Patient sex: M
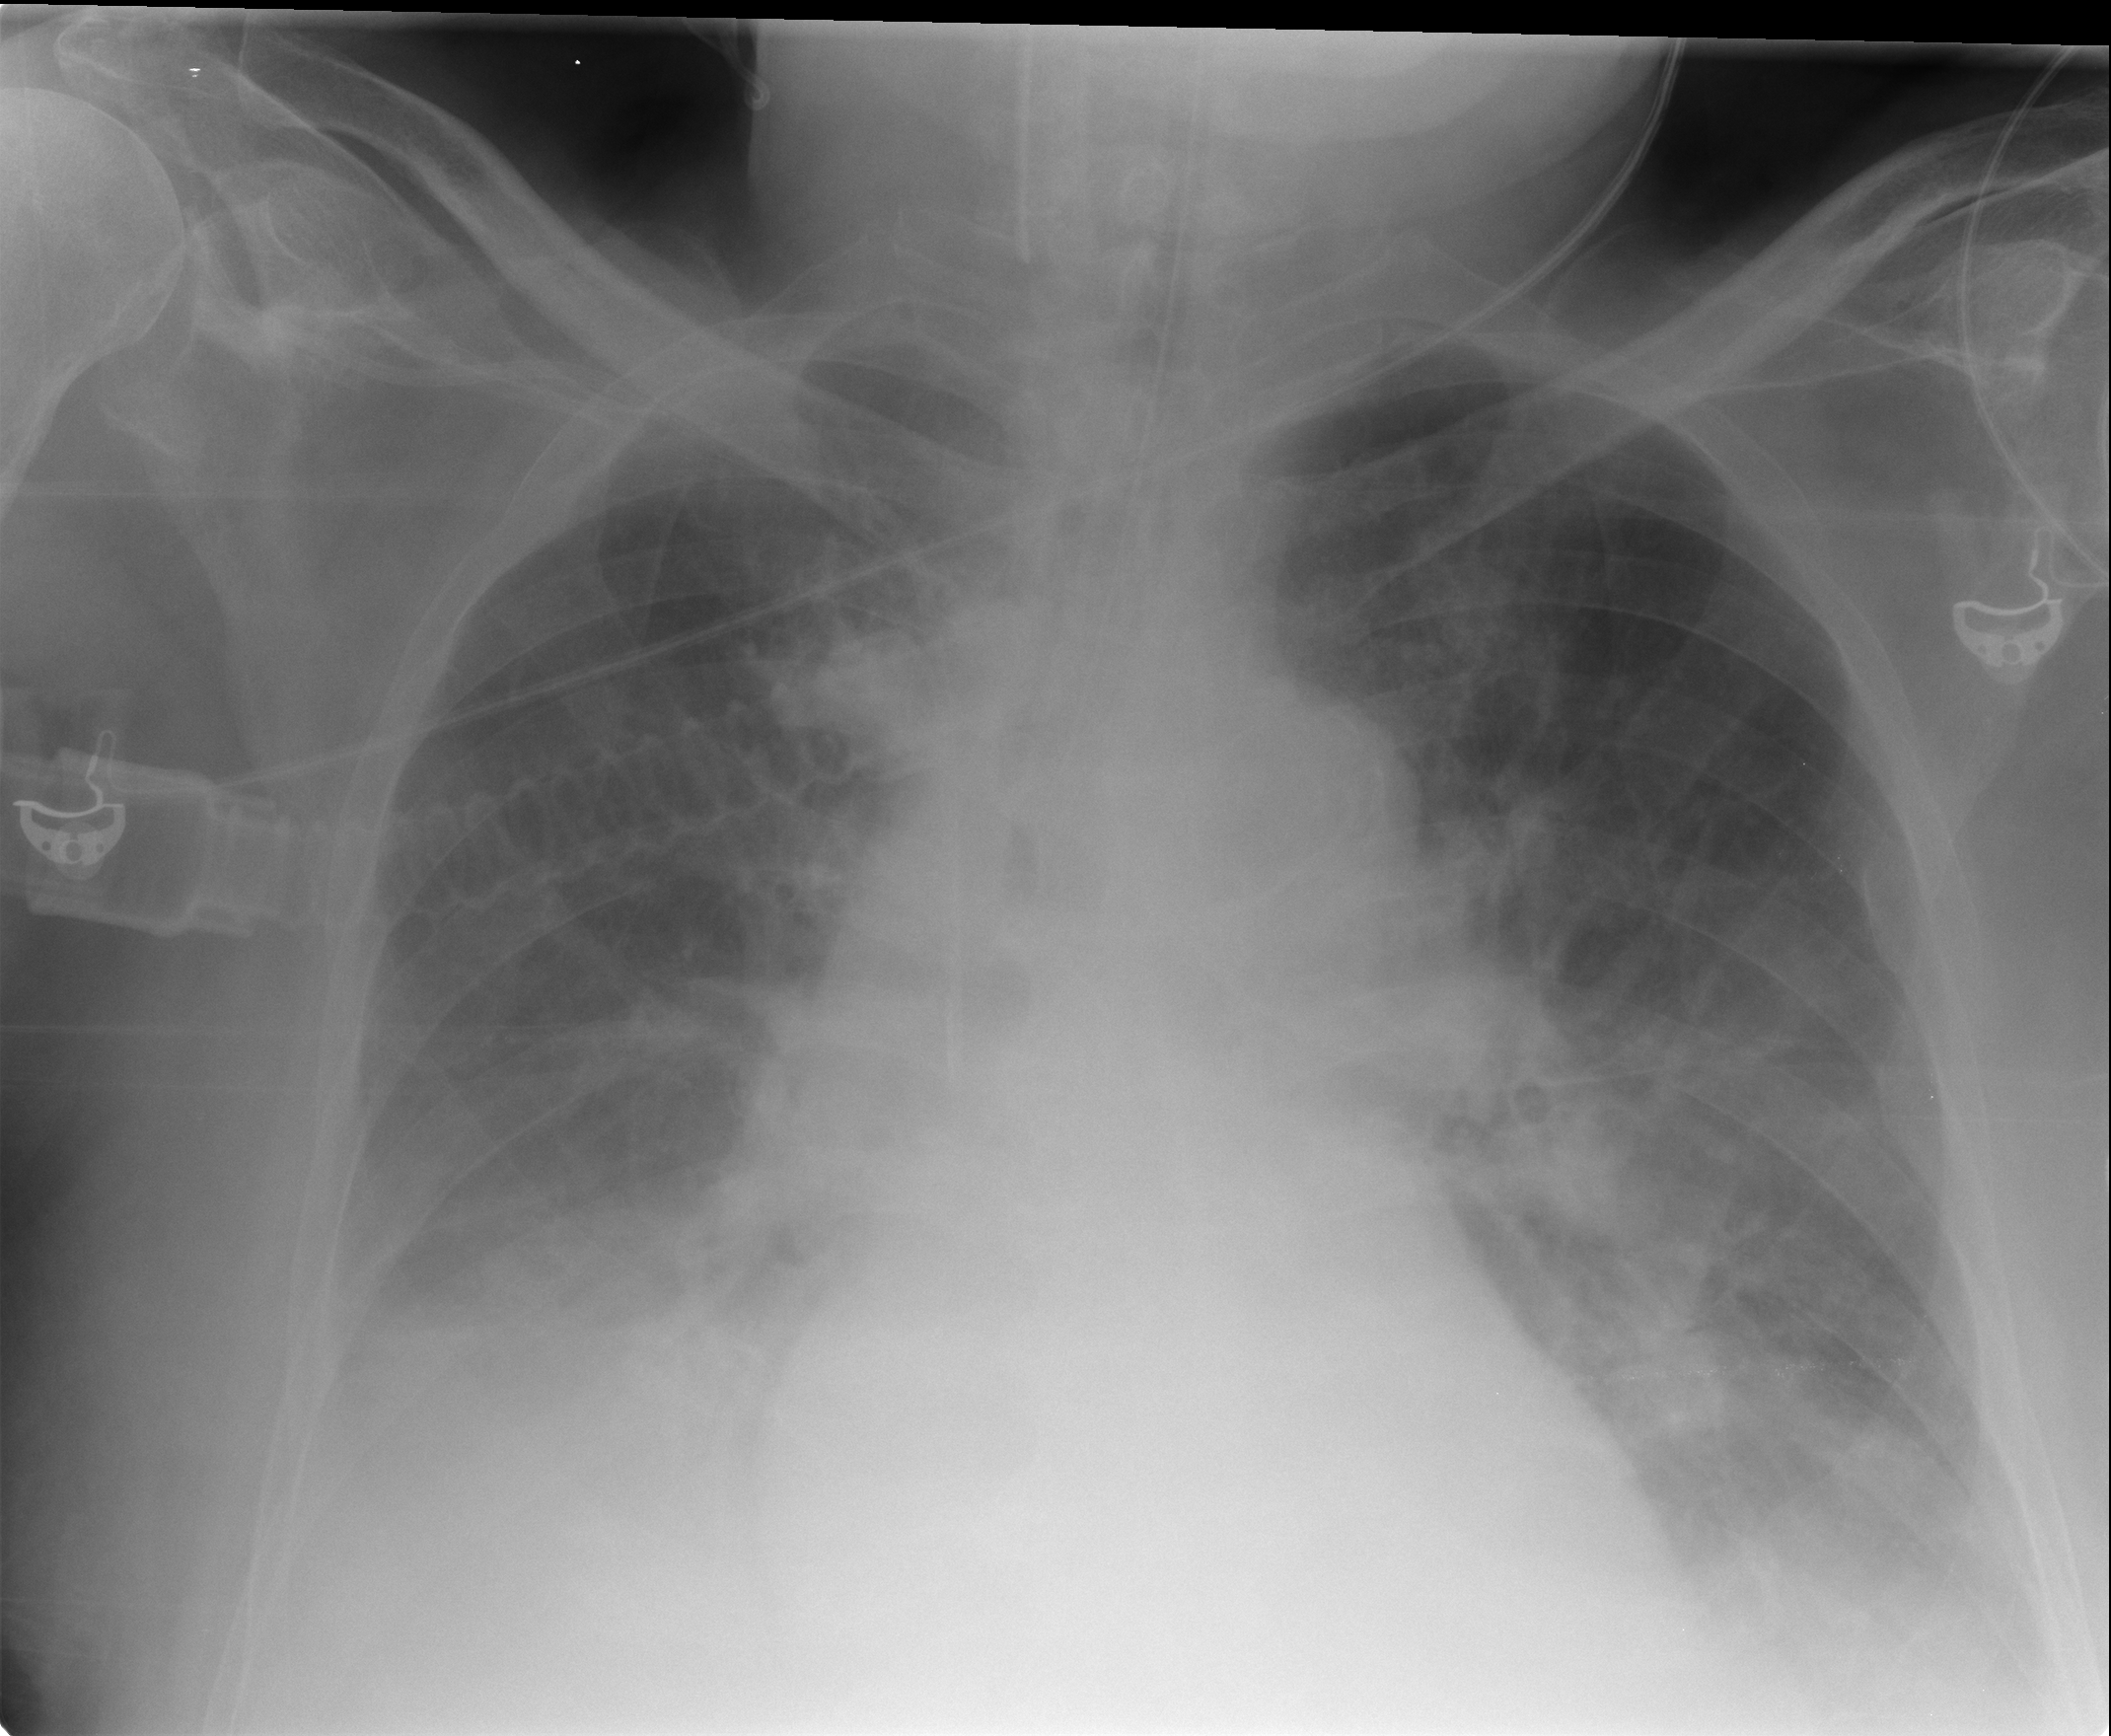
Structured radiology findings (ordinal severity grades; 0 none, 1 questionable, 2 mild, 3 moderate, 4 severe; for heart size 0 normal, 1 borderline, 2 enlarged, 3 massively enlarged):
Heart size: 0
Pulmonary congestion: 2
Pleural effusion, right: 3
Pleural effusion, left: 2
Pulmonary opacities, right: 0
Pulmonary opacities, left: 0
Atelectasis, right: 2
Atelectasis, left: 2